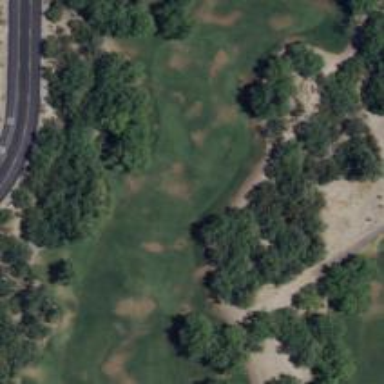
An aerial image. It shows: Path used for both walking and golf.